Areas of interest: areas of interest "Laijia Village Industrial Park"
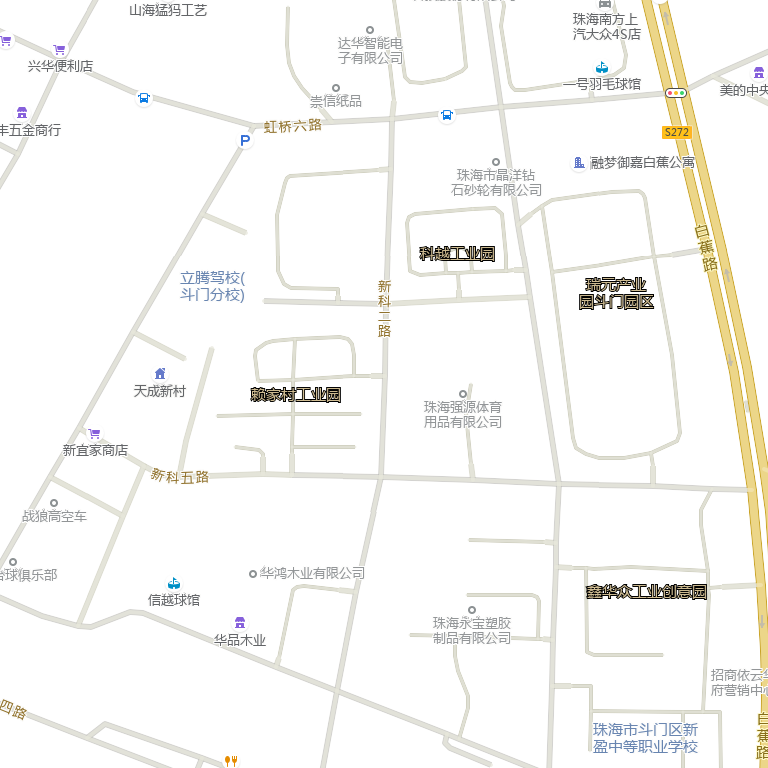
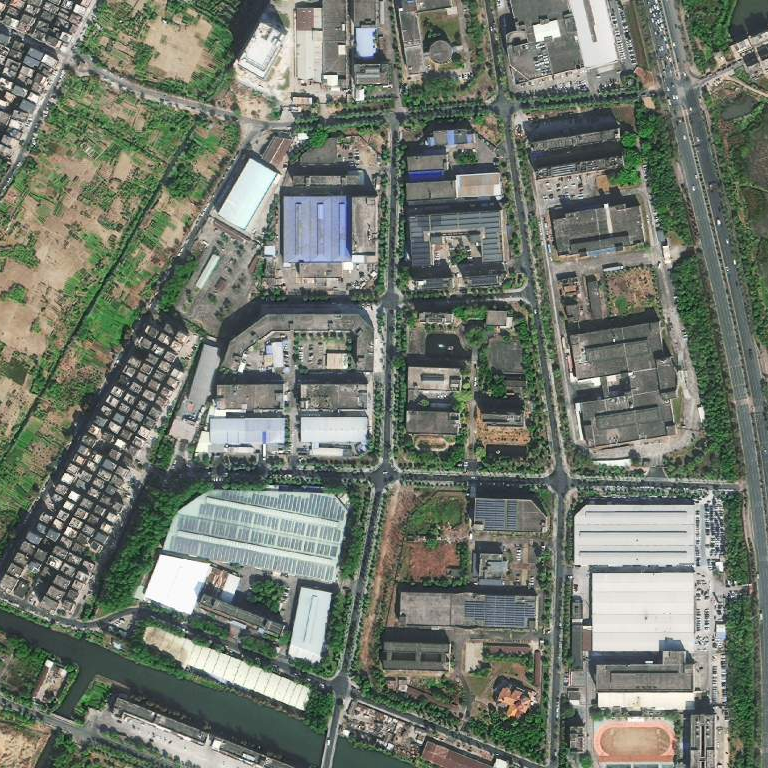